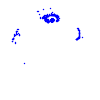
Particle: electron